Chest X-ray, PA view. Patient: 38 years old, sex M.
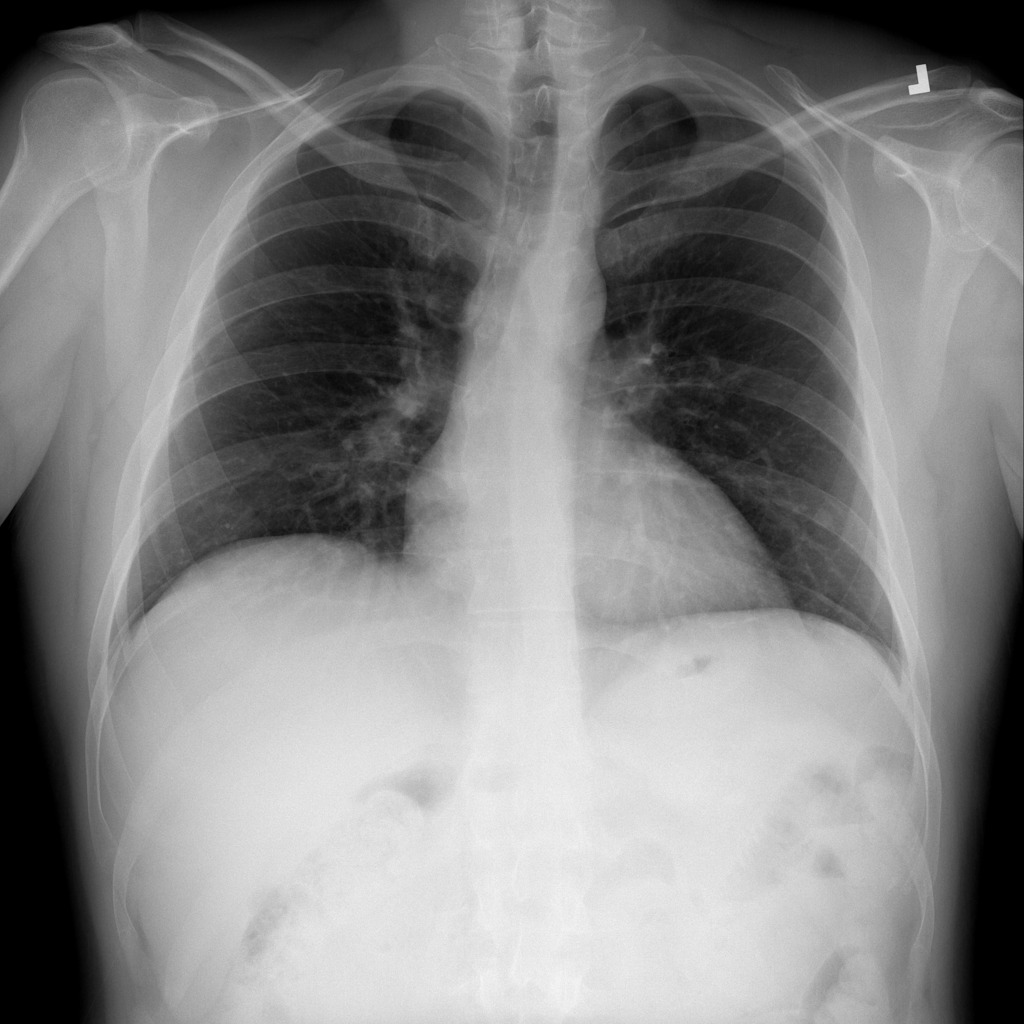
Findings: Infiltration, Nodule